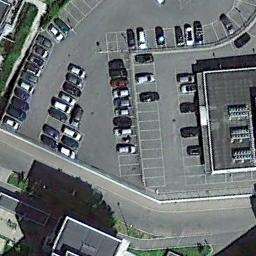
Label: parking_lot